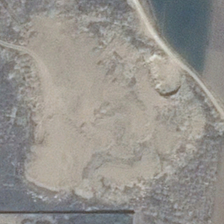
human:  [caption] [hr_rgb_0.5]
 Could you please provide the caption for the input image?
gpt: a piece of bareland is near a river .

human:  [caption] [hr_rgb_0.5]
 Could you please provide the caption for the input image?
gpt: a piece of bareland is near a river .

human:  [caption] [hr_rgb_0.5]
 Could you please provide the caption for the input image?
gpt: a piece of bareland is near a river .

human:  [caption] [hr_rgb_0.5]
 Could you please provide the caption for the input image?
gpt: a piece of bareland is near a river .

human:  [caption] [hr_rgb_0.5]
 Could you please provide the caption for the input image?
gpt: a piece of bareland is near a river .